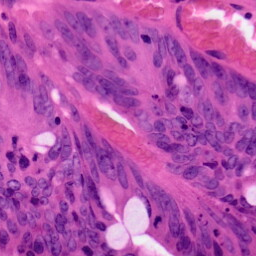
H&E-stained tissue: Colon